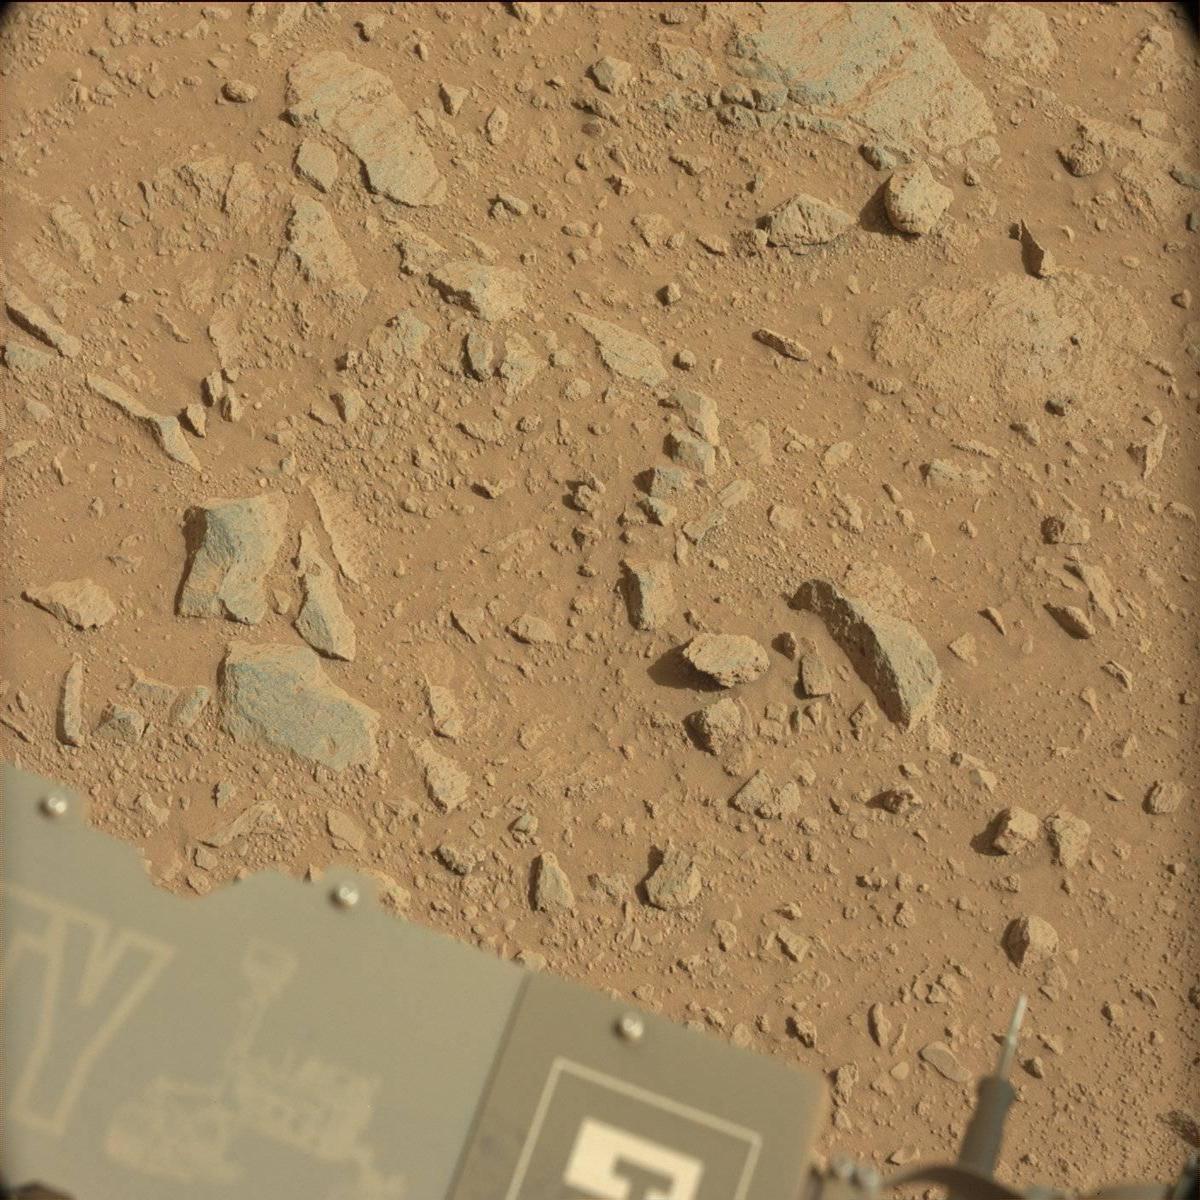
Terrain classes present: Bedrock, Rock, Rover, Sand / Soil